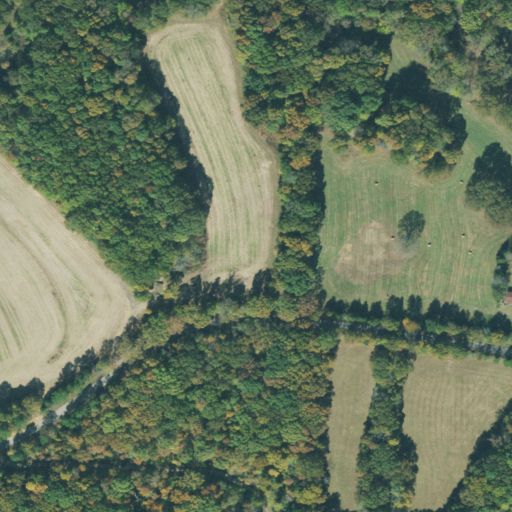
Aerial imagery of mountain in Tennessee named Pontotoc Hill containing deciduous forest, pasture, open development, cultivated crops, low intensity development, and shrub